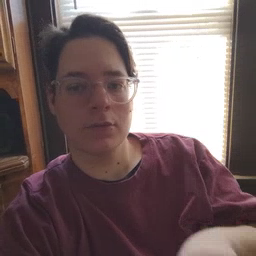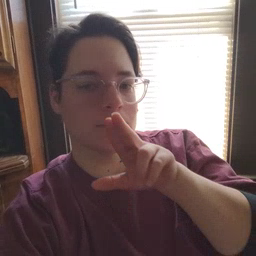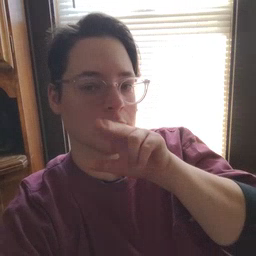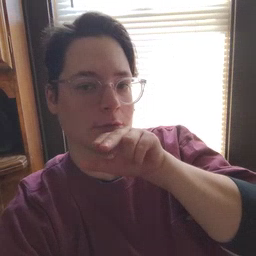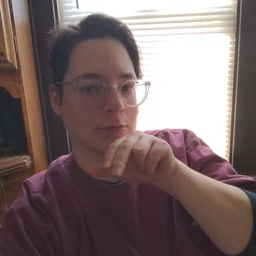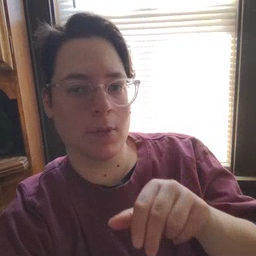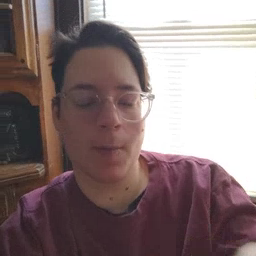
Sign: tongue